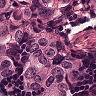
Metastatic tissue present: yes